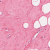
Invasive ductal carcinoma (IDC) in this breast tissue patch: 0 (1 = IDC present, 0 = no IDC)